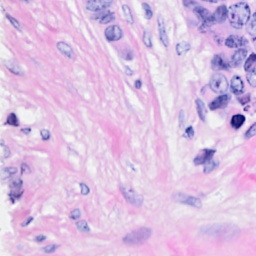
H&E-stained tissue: Breast